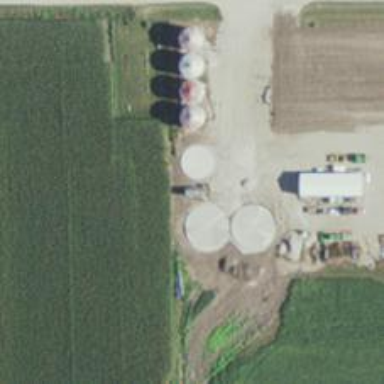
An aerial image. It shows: Silo.